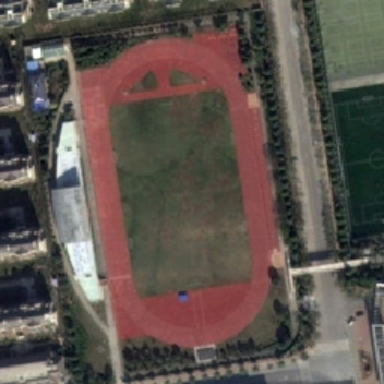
There is nothing in the playground .